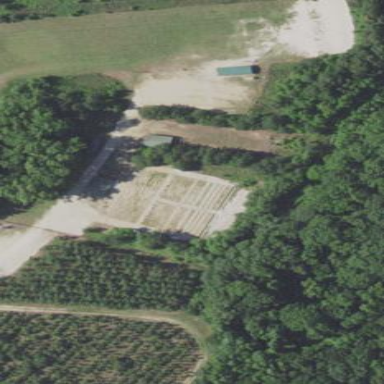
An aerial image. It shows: Shooting range on leisure land pitch.